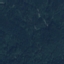
Label: Forest